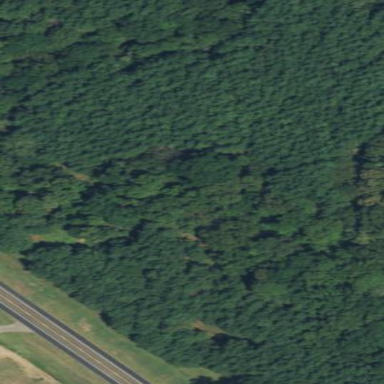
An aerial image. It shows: Forest with evergreen needle-leaved trees.